Field crop: tomato
Growth stage: 1
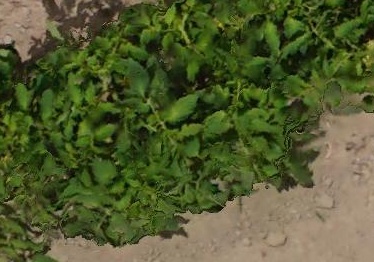
Species: tomato